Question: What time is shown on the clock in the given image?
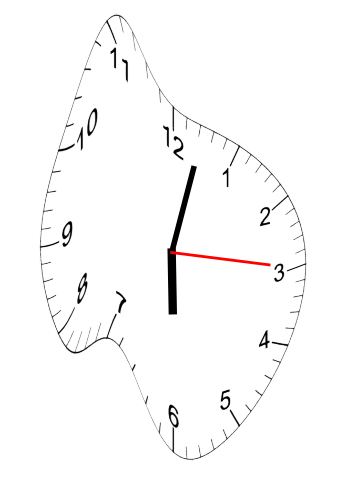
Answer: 06:02:15